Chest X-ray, PA view. Patient: 79 years old, sex M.
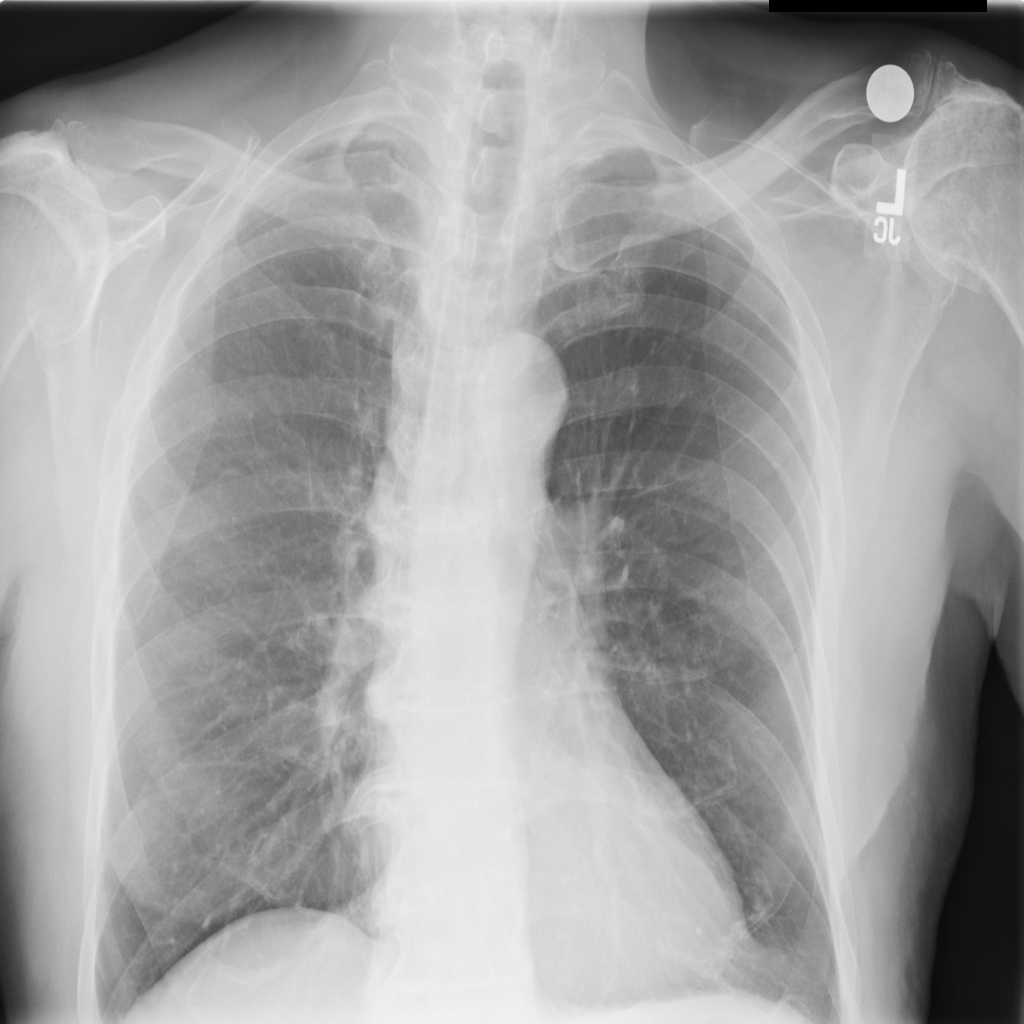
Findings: Atelectasis, Pneumonia